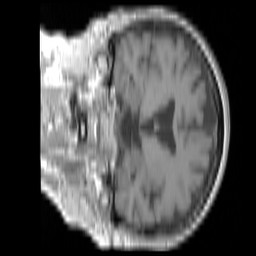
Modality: T1w
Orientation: coronal
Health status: ill
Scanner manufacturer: siemens
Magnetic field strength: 3 T
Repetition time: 0.4 s
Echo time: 0.00246 s